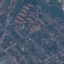
Land use / land cover class: Residential